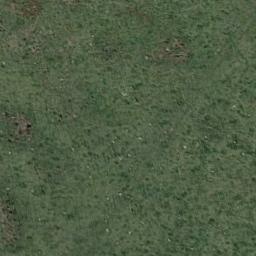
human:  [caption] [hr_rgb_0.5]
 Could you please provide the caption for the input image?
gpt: There is no grass in some parts of the meadow .

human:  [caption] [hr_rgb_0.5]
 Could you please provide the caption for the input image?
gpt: This meadow has different sparsity in different places and some little pits also on the meadow .

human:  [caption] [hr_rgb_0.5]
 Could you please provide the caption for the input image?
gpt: A large lush green meadow covered with green grass .

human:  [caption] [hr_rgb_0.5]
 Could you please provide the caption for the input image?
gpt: The entire image is dominated by grass .

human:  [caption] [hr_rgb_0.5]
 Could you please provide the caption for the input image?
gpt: A dense meadow with many green grass .